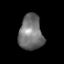
Tissue: lung
Cell type: T cells
Senescence score: 0.2162
Nuclear area (px): 824
Mean DAPI intensity: 114.246